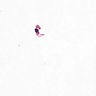
Metastatic tissue present: no